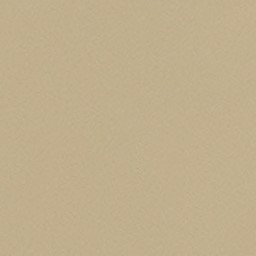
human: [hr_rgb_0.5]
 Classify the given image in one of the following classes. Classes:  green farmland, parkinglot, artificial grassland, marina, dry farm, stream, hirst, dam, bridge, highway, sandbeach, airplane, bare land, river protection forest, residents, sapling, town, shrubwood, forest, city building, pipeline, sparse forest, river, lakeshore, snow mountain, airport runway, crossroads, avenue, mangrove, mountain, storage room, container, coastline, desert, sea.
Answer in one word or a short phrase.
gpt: desert